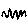
Label: zigzag